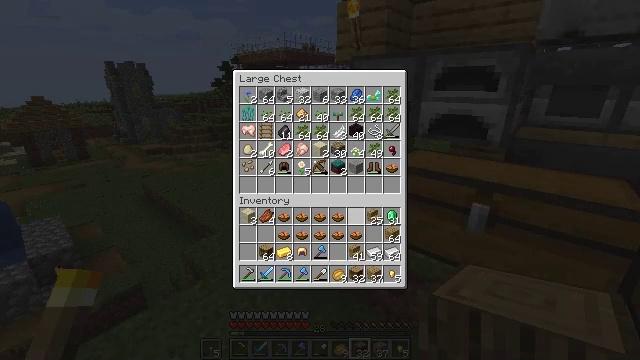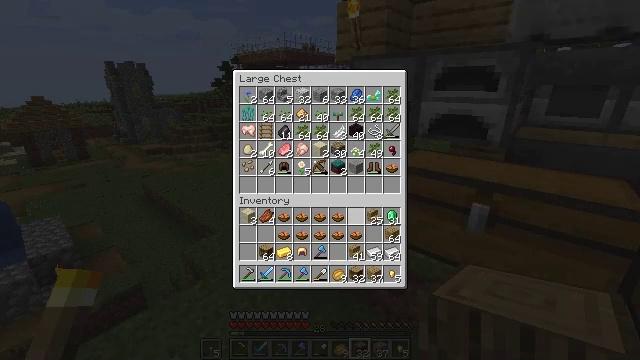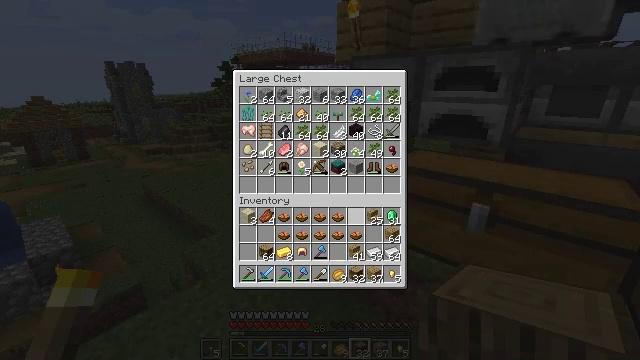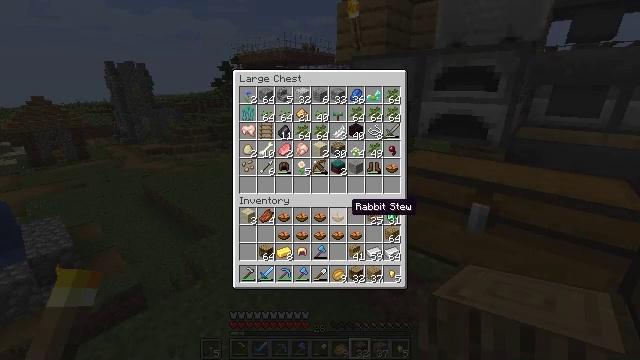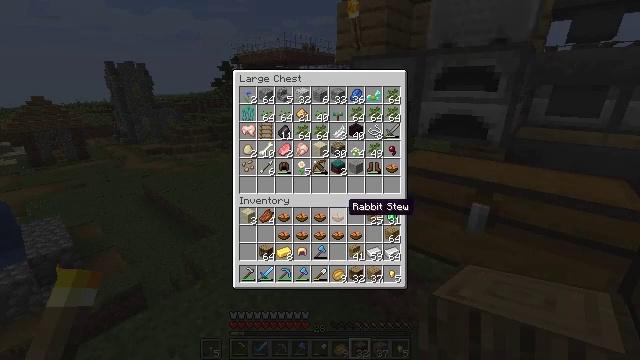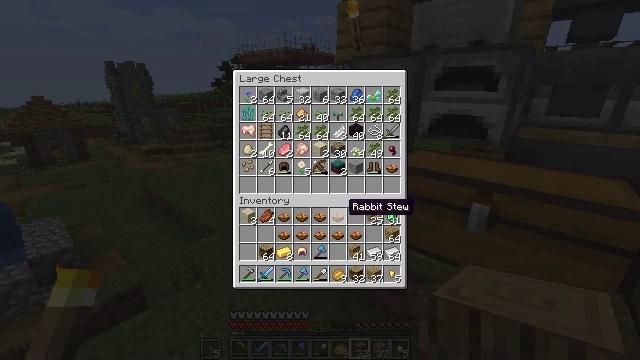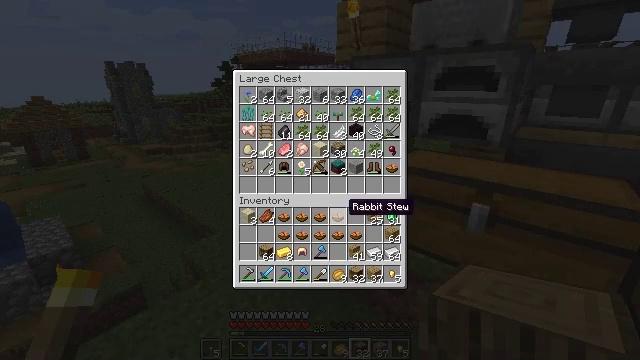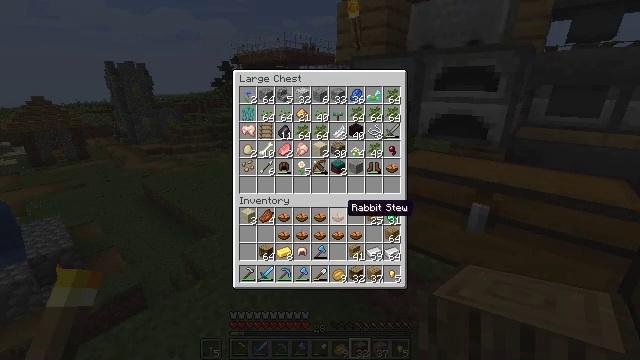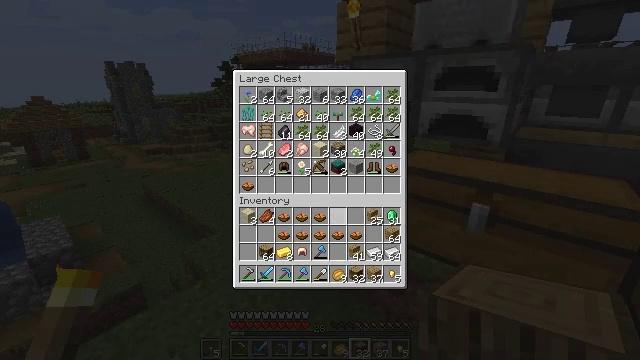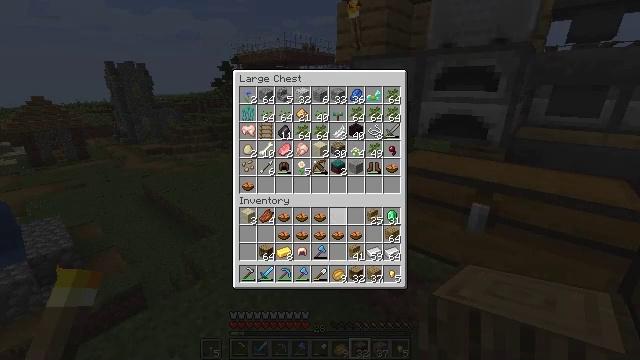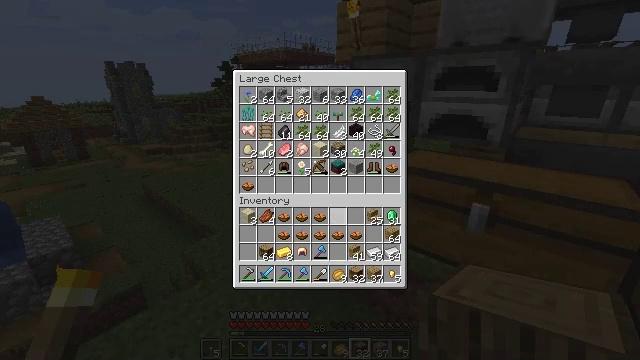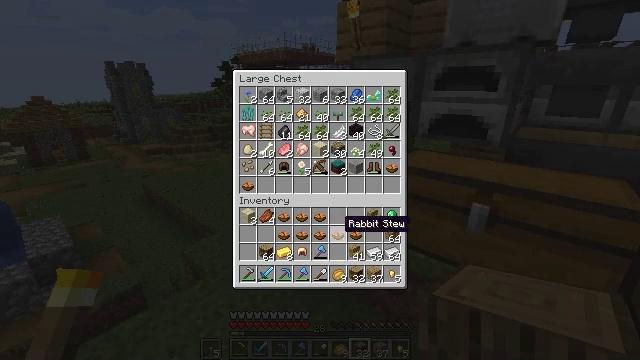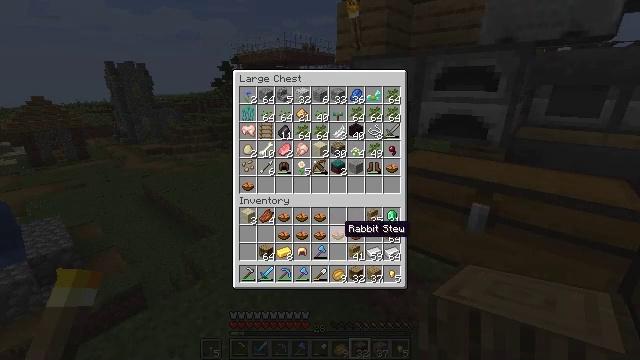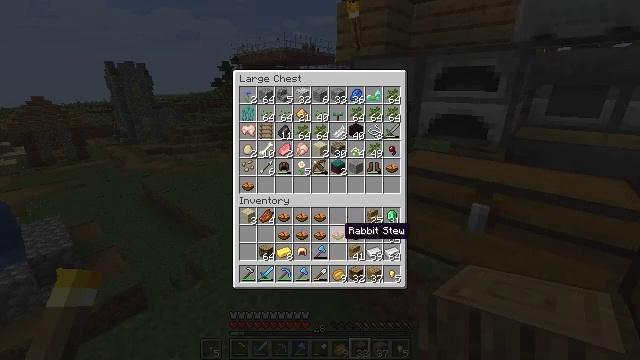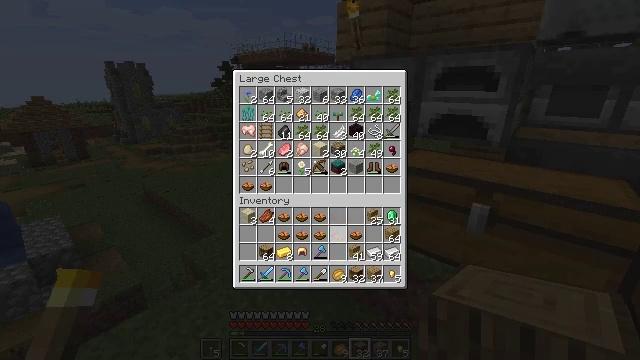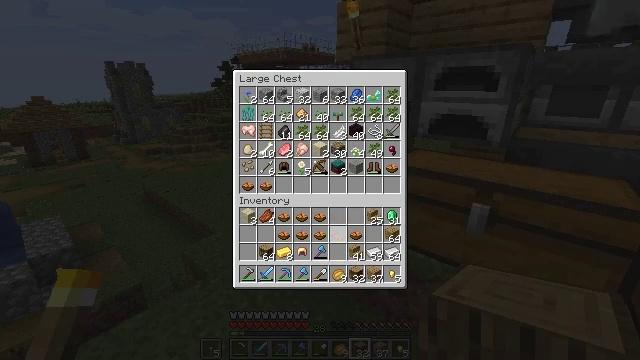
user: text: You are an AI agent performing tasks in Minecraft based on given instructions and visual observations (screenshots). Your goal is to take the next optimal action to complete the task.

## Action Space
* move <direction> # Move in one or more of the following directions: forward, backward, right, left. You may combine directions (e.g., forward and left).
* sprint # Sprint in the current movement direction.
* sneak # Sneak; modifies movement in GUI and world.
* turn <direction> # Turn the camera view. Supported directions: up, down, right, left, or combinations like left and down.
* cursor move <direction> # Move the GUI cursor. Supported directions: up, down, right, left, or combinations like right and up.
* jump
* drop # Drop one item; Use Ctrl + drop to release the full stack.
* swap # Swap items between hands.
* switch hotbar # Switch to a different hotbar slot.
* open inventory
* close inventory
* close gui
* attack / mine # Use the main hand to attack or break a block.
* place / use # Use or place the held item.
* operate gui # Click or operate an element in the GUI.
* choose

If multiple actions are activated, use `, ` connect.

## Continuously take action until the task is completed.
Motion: motion action
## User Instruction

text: Use a furnace to make cooked chicken.
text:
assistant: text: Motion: sneak
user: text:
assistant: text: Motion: sneak, operate gui
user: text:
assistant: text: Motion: sneak, operate gui
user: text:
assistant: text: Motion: sneak
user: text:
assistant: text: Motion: sneak
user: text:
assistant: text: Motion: sneak
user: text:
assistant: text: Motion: sneak
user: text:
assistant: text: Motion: sneak, operate gui
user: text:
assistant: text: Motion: sneak, operate gui
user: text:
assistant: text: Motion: sneak, cursor move down, operate gui
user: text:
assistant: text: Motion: sneak, cursor move down
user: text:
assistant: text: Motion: sneak
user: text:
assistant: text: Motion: sneak
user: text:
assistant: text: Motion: sneak, operate gui
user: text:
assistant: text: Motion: sneak, operate gui
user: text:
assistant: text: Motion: sneak, operate gui
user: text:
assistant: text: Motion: sneak
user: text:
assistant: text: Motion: sneak
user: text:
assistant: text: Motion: sneak
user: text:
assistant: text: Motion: sneak, operate gui
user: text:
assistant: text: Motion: sneak, operate gui
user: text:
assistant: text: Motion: sneak, operate gui
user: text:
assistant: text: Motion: sneak, cursor move left
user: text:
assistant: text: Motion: sneak, cursor move left
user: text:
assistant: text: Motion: sneak
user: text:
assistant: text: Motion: sneak
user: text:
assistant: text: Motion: sneak
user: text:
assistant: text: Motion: sneak
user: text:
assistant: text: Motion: sneak, operate gui
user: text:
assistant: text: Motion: sneak, operate gui